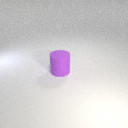
large purple rubber cylinder